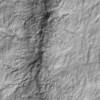
Label: not_dusty